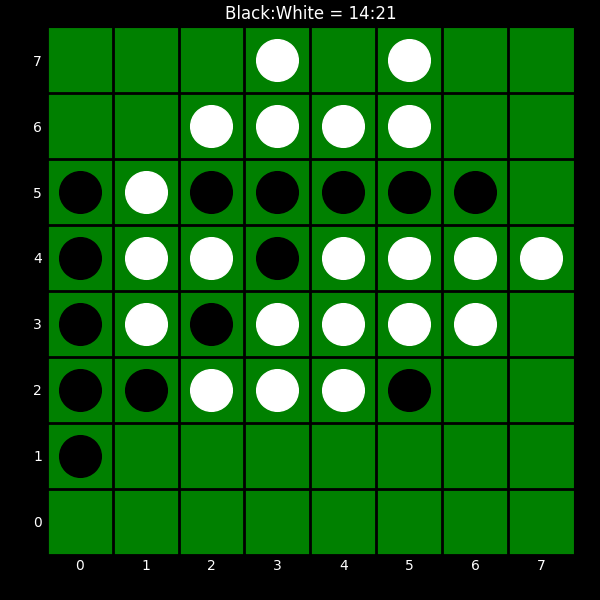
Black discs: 14
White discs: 21